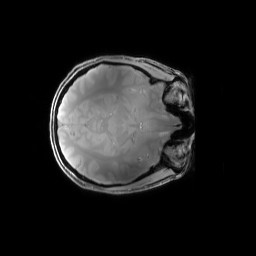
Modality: PDw
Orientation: axial
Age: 30
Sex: female
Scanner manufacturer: siemens
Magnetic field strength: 6.98 T
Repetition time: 1.3 s
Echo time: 0.00231 s